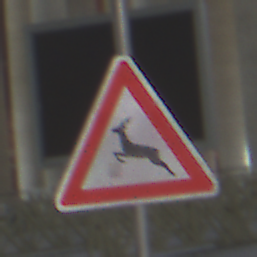
Verkehrszeichen: WildwechselRechts
Umgebung: Outdoor, Urban
Tageszeit: Night
Wetter: PartlyCloudy
Licht: Artificial
Jahreszeit: NotSpecified
Kontrast: HighContrast